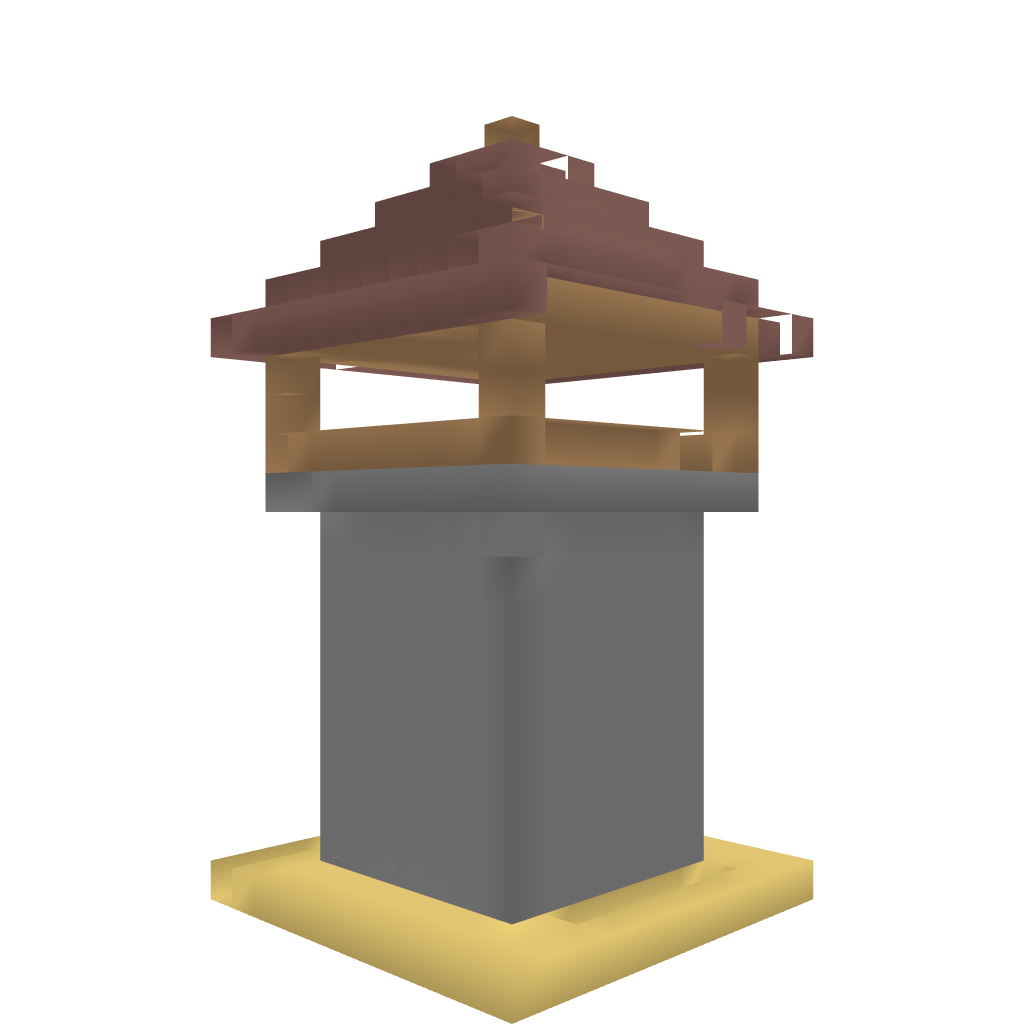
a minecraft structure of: Stronghold Crusader tower high quality